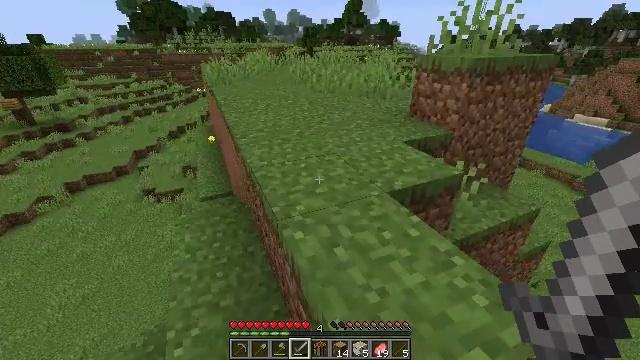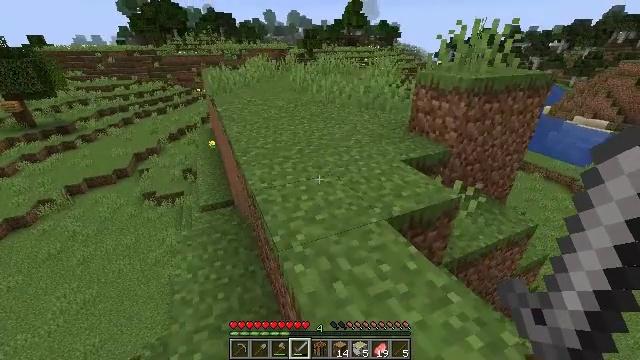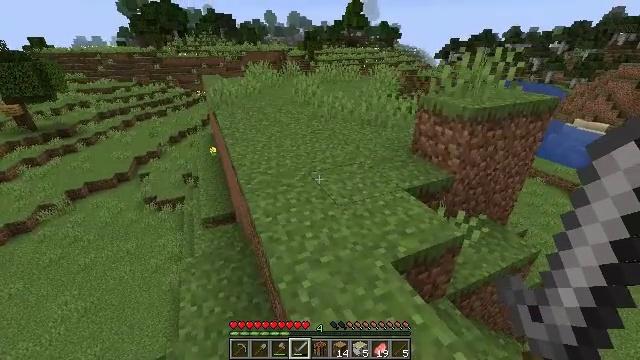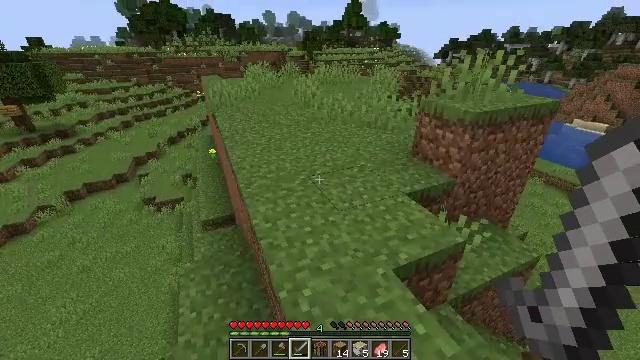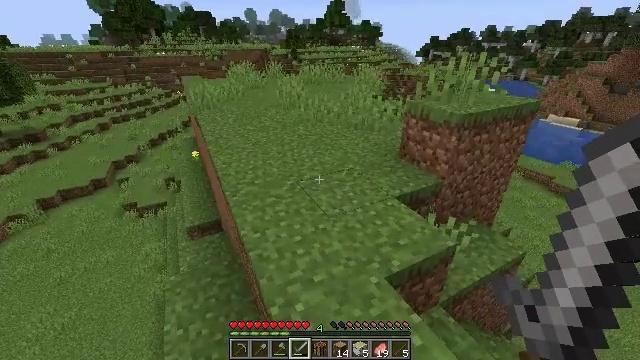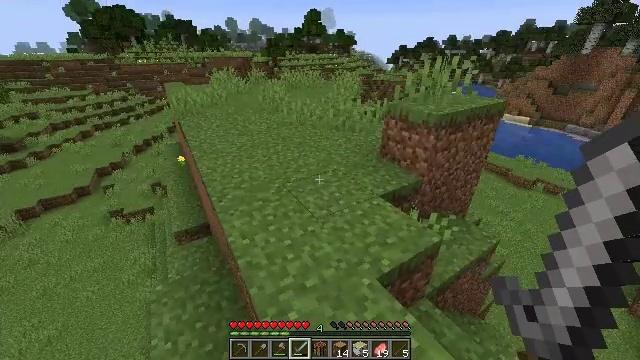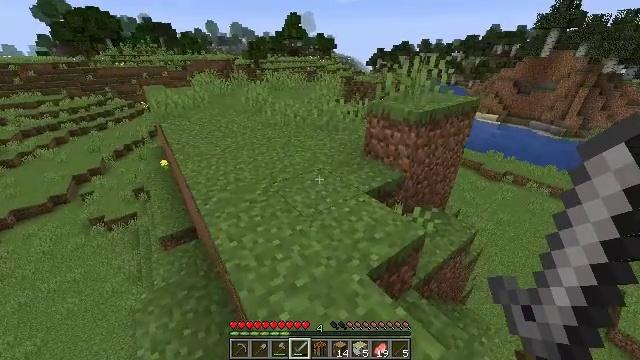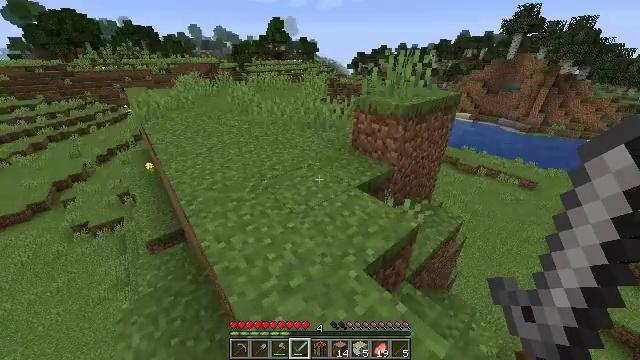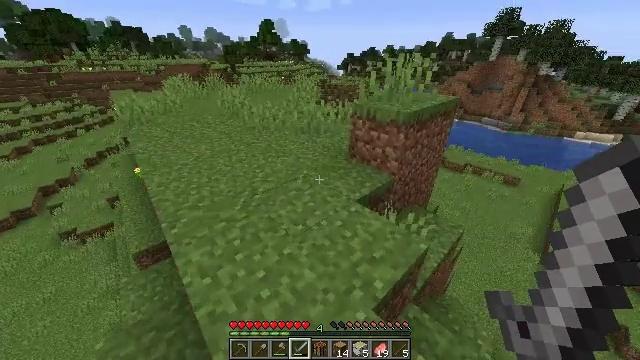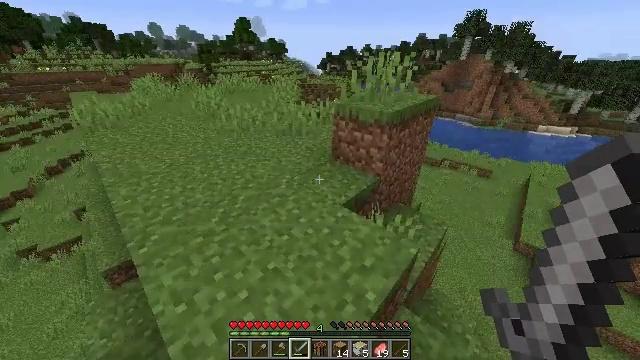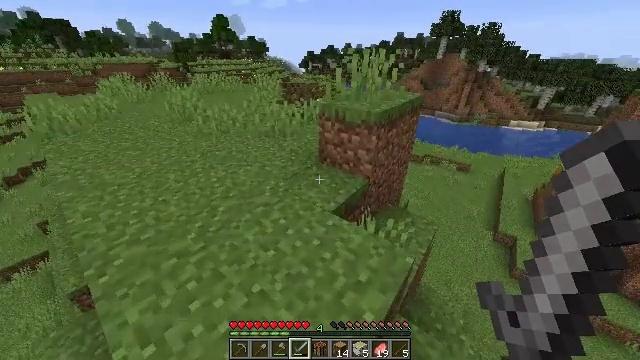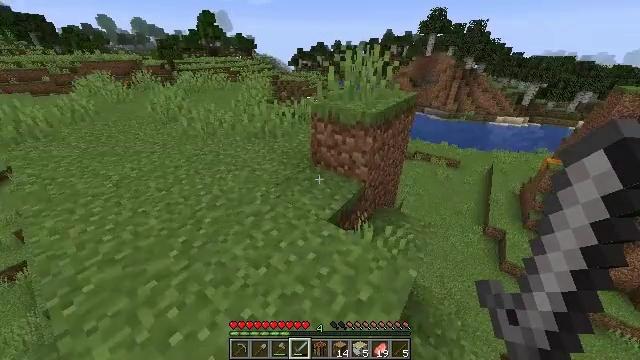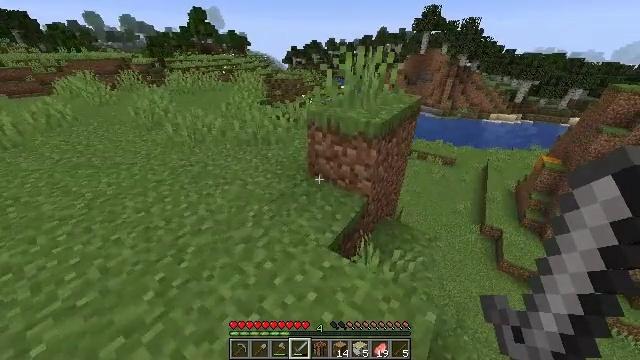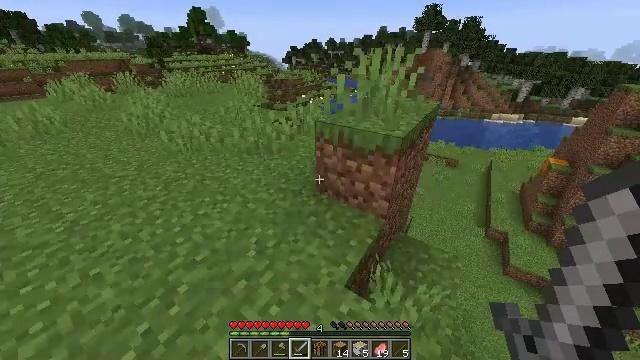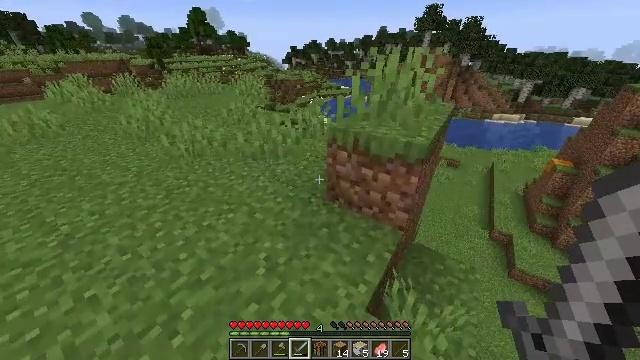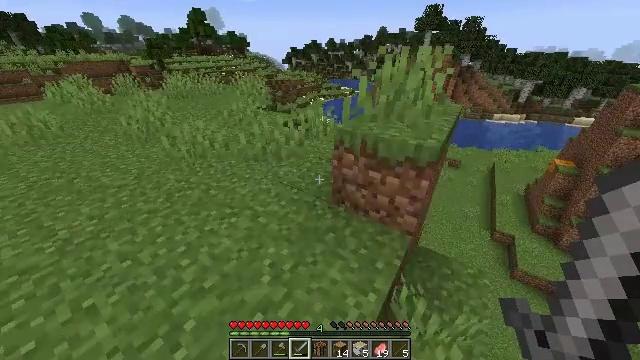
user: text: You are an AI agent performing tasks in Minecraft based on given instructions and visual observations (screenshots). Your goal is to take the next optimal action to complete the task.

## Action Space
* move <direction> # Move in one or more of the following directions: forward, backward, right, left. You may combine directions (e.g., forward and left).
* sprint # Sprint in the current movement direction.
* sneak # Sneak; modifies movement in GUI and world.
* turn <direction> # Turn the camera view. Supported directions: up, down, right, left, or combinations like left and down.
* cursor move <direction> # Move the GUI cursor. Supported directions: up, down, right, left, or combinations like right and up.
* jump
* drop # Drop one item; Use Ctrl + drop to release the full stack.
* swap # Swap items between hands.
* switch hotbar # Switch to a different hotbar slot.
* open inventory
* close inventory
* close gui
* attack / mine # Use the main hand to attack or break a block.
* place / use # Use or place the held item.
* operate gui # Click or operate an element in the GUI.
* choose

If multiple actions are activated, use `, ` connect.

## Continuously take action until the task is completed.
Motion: motion action
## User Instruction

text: Hunt a chicken.
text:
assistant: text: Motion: move forward, jump
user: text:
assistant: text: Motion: move forward, jump
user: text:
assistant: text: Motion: move forward
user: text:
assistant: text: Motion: move forward, sprint, turn right
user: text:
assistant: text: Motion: move forward, sprint, turn right
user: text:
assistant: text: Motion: move forward, sprint, turn right
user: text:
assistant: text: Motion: move forward, sprint, turn right
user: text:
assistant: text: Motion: move forward, sprint, turn right
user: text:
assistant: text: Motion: move forward, sprint, turn right
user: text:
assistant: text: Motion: move forward, sprint, turn right
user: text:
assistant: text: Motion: move forward, sprint, turn right
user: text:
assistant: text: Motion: move forward, sprint, turn right
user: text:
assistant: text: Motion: move forward and move left, sprint
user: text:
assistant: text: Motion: move forward and move left, sprint
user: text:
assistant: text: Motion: move forward and move left, sprint
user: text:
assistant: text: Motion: move forward and move left, sprint
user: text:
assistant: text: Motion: move forward and move left, sprint
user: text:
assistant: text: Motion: move forward and move left, sprint
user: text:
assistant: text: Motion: move forward and move left, sprint
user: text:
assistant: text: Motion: move forward, sprint
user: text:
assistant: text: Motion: move forward, sprint, turn right
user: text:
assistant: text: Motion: move forward, sprint, turn right
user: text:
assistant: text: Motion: move forward, sprint
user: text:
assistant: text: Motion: move forward, sprint
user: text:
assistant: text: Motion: move forward, sprint
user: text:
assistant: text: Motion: move forward, sprint
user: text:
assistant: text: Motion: move forward, sprint, turn down
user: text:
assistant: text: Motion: move forward, sprint, turn right and down
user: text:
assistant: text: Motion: move forward, sprint, turn right and down
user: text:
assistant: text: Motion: move forward, sprint, turn right and down